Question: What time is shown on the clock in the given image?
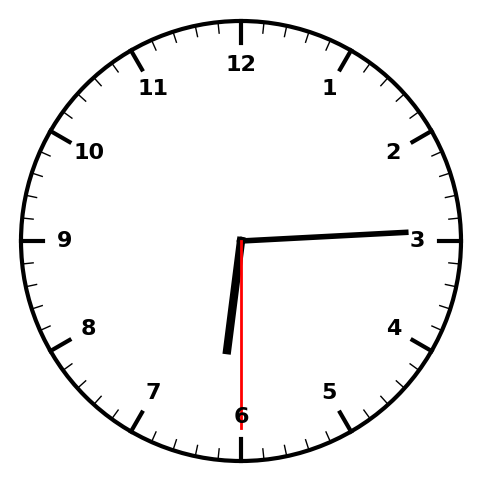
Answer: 06:14:30